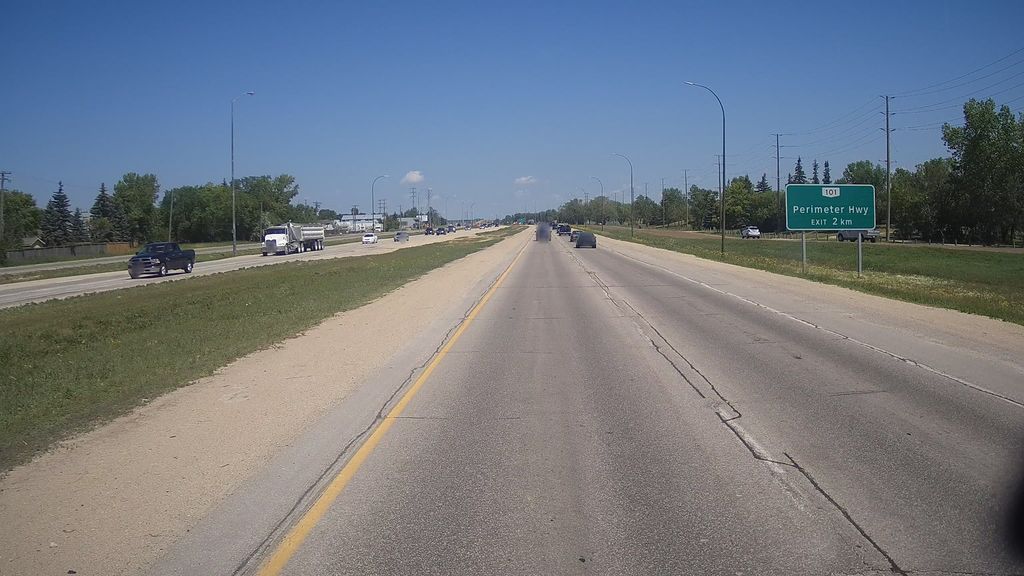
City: winnipeg